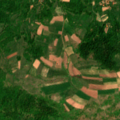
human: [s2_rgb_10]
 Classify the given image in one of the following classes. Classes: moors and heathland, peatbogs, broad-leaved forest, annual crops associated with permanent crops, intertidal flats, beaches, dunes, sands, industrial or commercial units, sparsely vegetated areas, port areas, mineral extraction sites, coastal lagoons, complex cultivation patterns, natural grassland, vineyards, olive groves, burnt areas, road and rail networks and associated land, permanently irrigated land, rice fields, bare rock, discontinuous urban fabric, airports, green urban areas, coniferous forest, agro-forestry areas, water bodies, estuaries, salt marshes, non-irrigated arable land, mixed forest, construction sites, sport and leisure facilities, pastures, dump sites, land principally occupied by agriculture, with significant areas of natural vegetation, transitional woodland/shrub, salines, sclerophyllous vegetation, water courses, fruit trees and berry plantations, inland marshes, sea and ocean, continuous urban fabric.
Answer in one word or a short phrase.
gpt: complex cultivation patterns, land principally occupied by agriculture, with significant areas of natural vegetation, broad-leaved forest, transitional woodland/shrub